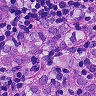
Metastatic tissue present: yes